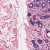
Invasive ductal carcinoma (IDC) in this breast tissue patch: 0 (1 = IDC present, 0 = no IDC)